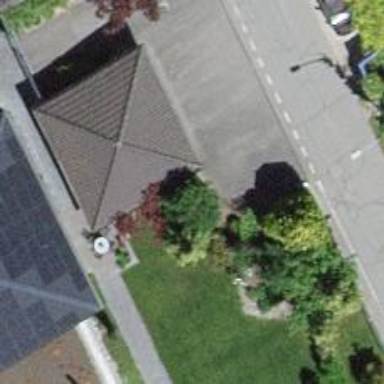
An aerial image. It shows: Garage with hipped roof.